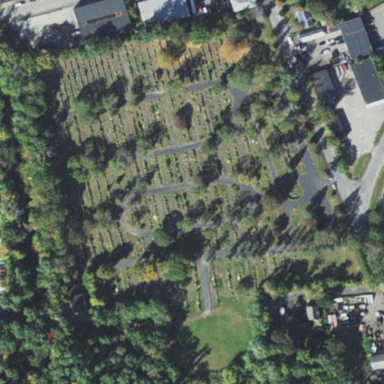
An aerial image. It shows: Cemetery with graves.